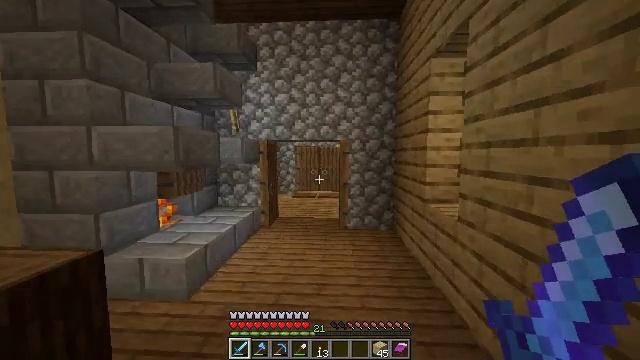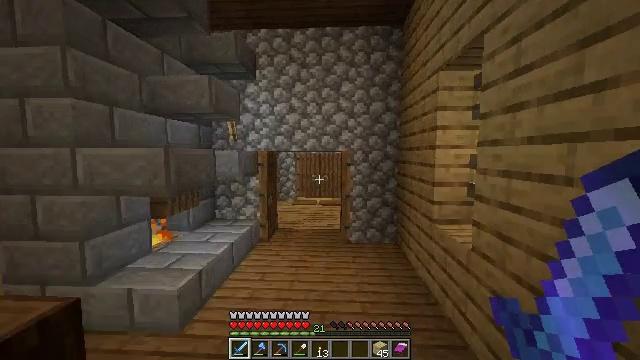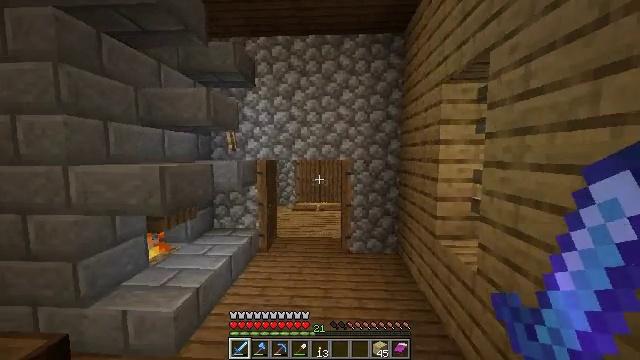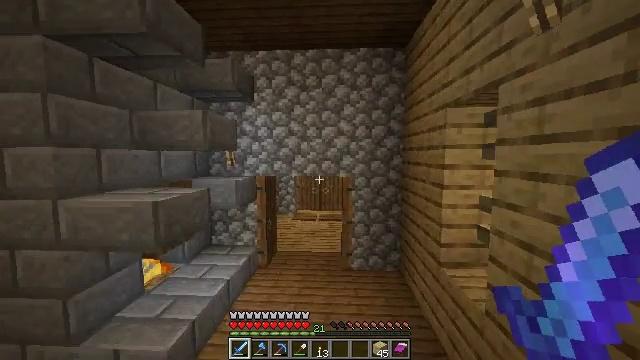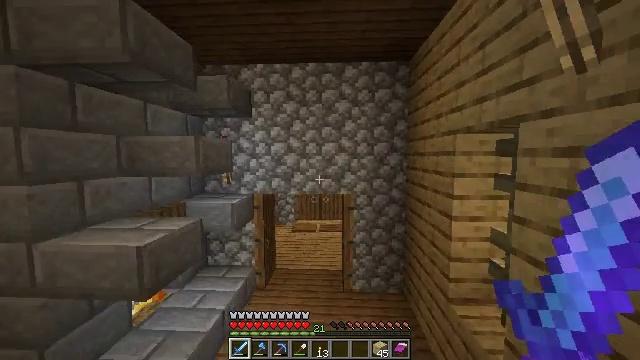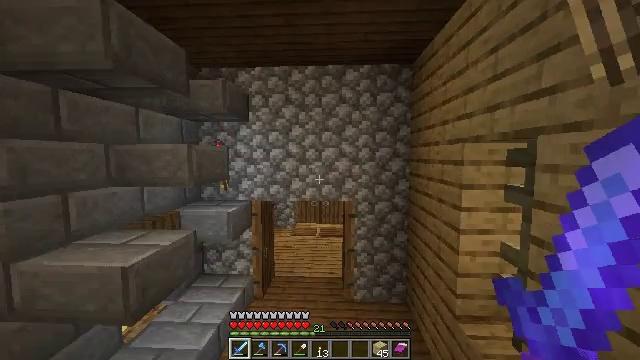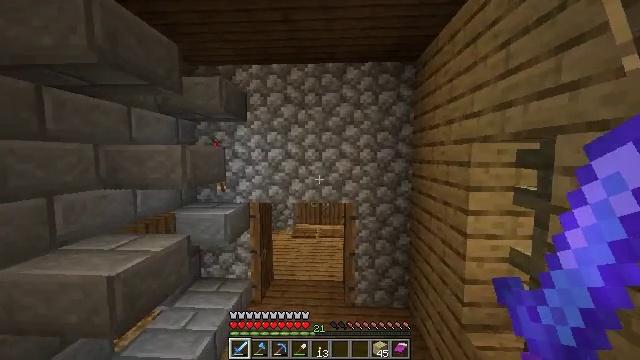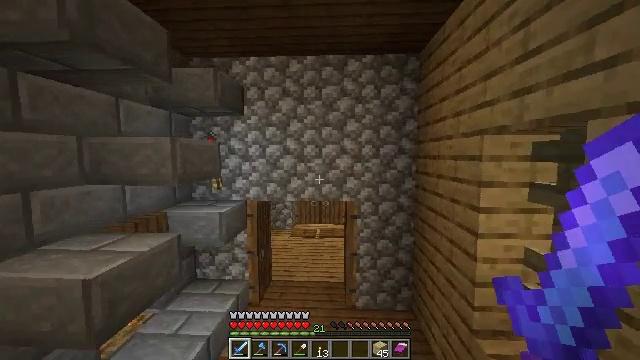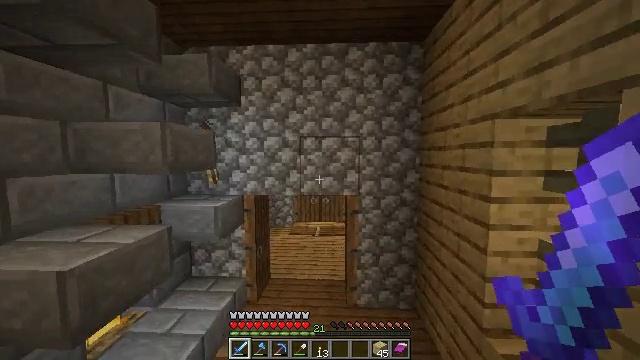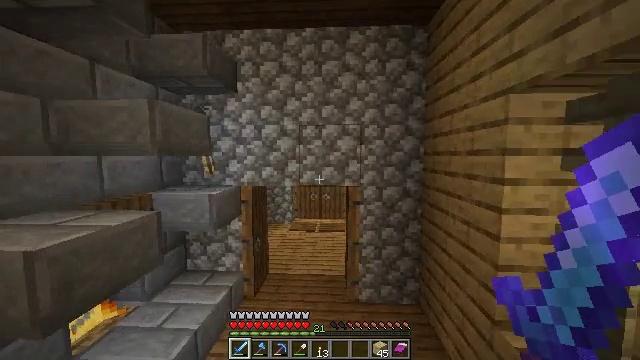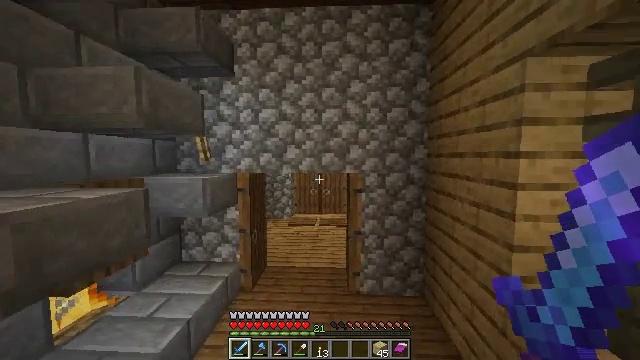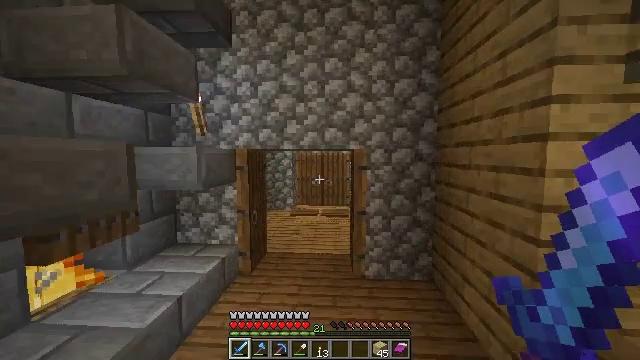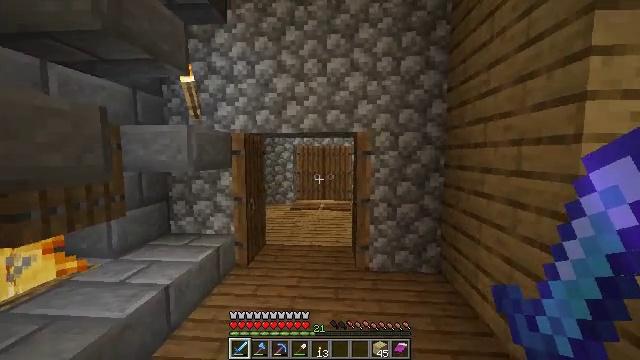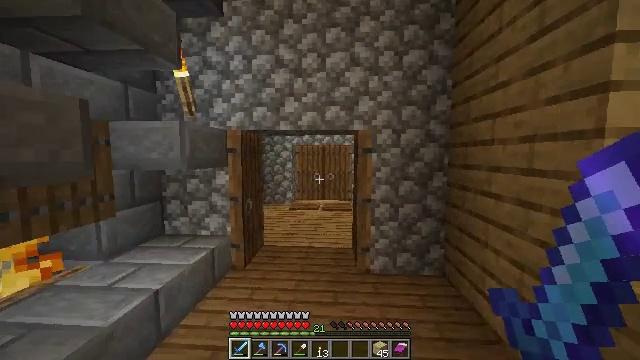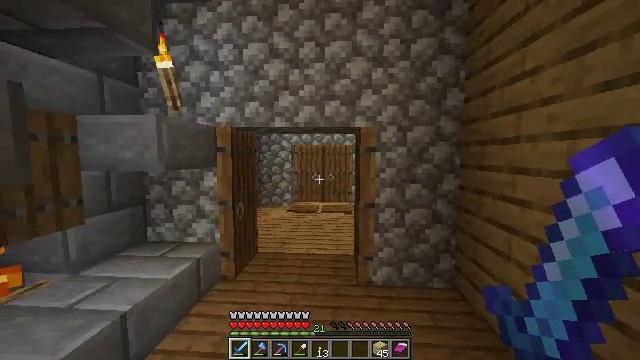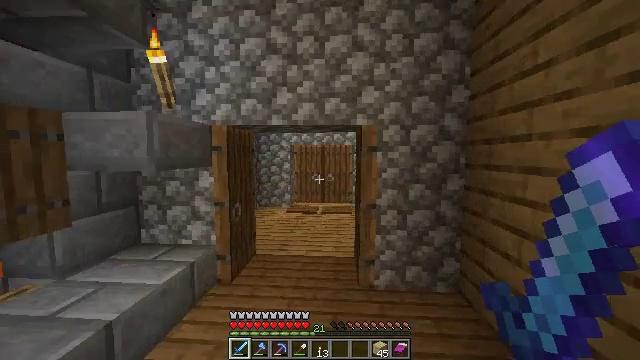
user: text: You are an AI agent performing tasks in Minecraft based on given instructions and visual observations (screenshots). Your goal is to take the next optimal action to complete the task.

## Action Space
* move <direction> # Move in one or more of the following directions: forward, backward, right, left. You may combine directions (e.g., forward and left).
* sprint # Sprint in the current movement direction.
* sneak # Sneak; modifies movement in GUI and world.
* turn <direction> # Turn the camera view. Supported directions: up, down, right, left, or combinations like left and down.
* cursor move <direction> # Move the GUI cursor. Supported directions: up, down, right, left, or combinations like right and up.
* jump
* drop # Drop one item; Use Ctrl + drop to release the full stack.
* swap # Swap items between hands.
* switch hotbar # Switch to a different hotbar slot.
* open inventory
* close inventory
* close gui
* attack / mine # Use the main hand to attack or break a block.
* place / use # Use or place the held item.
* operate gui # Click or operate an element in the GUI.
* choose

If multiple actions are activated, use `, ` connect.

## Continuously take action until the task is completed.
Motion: motion action
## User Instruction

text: Open the crafting table to craft a lead with string and slimeball.
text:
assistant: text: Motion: move forward, jump
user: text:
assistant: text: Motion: move forward, jump
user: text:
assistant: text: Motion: move forward, jump
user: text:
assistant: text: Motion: move forward, jump
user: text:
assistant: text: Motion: move forward, jump
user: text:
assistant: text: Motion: move forward
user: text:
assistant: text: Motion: move forward
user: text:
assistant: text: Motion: move forward
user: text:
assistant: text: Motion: move forward
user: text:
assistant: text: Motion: move forward
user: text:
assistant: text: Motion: move forward
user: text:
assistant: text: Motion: move forward
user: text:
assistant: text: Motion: move forward
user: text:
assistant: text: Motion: move forward
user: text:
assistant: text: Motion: move forward
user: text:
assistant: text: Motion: move forward
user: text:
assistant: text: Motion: move forward
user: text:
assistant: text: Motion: move forward
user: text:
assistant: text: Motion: move forward
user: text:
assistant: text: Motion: move forward
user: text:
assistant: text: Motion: move forward
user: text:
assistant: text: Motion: move forward
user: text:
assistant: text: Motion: move forward
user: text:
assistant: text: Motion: move forward
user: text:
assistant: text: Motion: move forward, open inventory
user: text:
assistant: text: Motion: move forward, open inventory
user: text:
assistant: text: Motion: move forward, cursor move right, open inventory
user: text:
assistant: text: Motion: cursor move right and down, open inventory
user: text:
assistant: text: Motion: no_op
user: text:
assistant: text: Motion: no_op